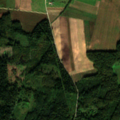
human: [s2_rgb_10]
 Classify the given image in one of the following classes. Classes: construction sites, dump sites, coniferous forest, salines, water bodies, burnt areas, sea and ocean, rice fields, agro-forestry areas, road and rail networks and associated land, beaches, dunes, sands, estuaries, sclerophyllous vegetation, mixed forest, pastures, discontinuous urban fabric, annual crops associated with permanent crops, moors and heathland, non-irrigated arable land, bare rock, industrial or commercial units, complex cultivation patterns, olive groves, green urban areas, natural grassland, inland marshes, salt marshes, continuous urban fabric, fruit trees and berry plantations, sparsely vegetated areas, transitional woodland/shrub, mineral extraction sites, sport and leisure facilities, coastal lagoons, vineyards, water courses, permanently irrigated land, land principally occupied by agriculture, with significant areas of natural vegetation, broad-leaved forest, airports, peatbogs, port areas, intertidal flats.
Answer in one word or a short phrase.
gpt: non-irrigated arable land, complex cultivation patterns, broad-leaved forest, mixed forest, transitional woodland/shrub